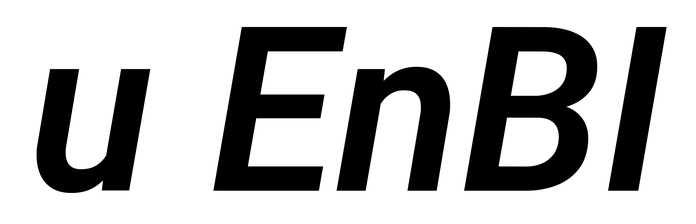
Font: Roboto-Italic_SemiBold_Italic